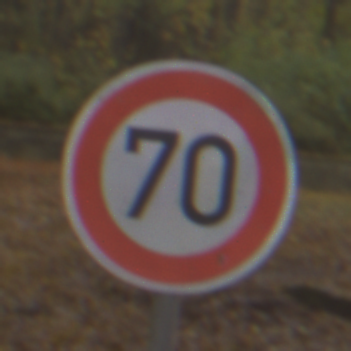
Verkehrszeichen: Geschwindigkeit70
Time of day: MorningAfternoon
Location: Outdoor (Nature)
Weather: Overcast
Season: Autumn
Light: Natural